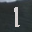
Label: 1